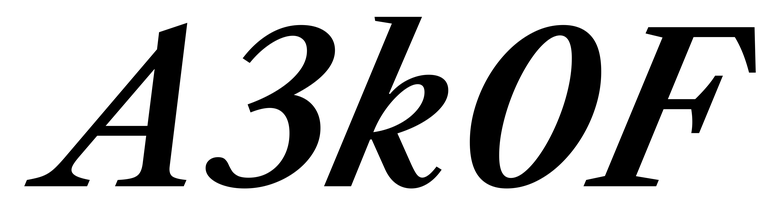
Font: LibreCaslonText-Italic_SemiBold_Italic